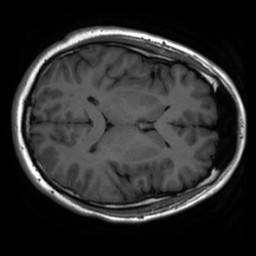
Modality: inplaneT1
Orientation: axial
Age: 18
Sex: male
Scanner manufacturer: ge
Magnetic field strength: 3 T
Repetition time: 2.499 s
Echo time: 0.02513 s